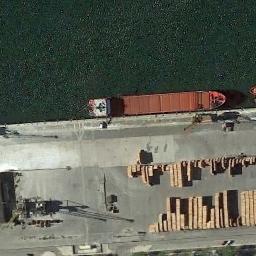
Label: ship